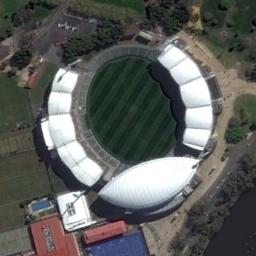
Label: stadium